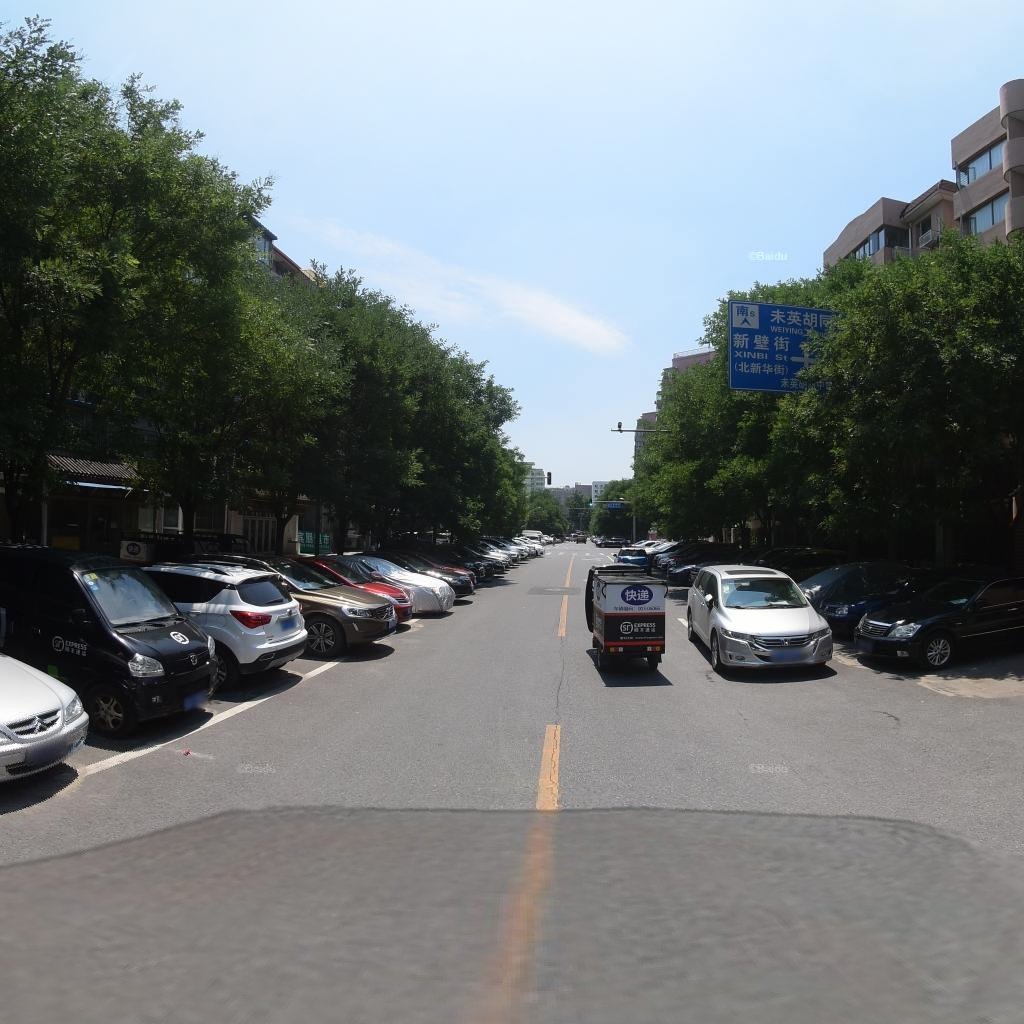
Region: Xicheng
Road damage annotations: longitudinal crack